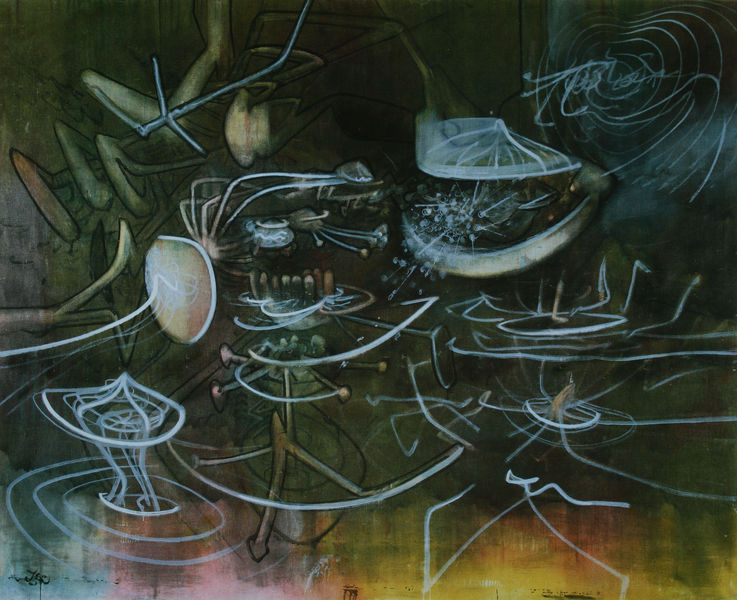
Titel: Aujourd'huître, Heute-Auster
Künstler: Roberto Matta
Standort: Stuttgart
Institution: Staatsgalerie
Schlagwörter: blau, kampf, weiß, gelb, grün, bewegung, braun, grau, hell, licht, raum, schwarz, rot, arme, signatur, rosa, schwung, wellen, abstrakt, fläche, flächen, modern, farbe, formen, linien, figuren, tiefe, striche, hacken, blitze, linie, schweben, traum, kreise, blitz, erscheinung, herz, muschel, schwebend, auster, qualle, tintenfisch, pilz, effekt, teier, polyp, quallen